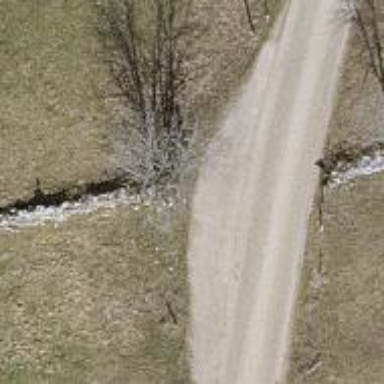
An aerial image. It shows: Dry stone wall barrier.